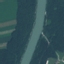
Land use / land cover: River